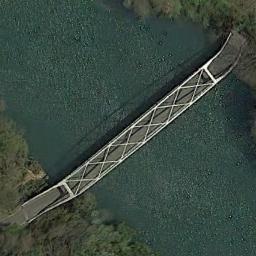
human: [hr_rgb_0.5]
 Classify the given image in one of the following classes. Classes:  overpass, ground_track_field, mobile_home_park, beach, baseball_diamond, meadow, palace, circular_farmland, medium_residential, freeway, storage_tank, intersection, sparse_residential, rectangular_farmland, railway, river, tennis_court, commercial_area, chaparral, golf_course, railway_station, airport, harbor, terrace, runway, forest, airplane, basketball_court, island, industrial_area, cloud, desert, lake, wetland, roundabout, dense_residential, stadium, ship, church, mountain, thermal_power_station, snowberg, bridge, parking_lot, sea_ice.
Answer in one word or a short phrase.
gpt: bridge